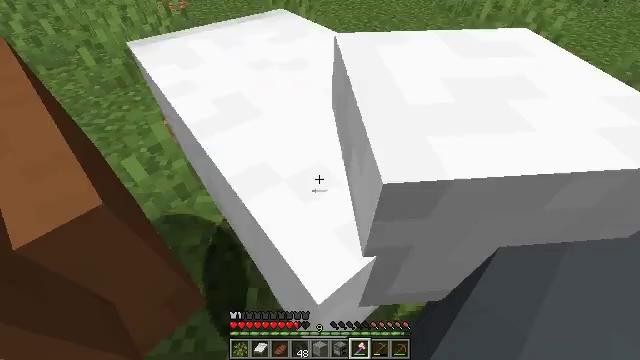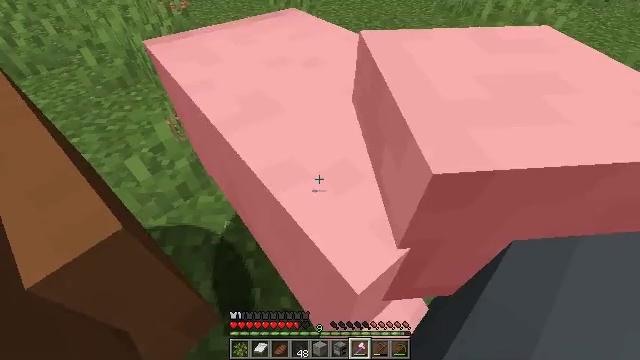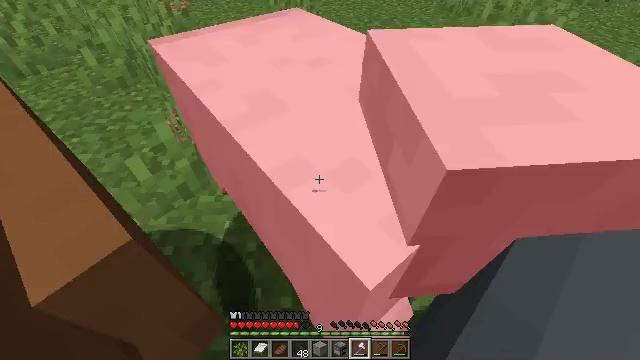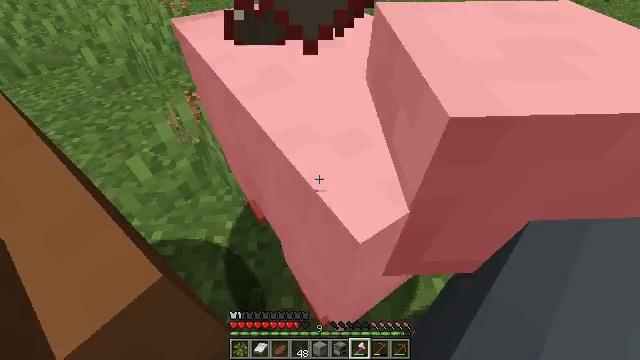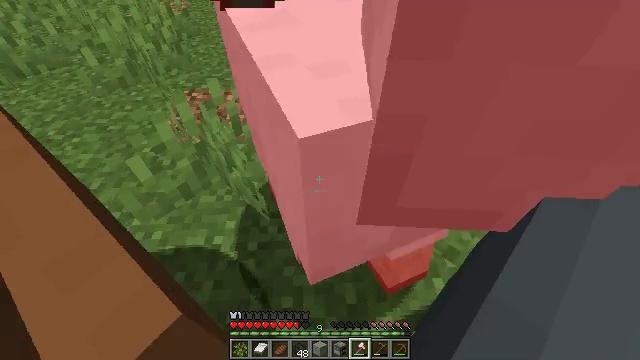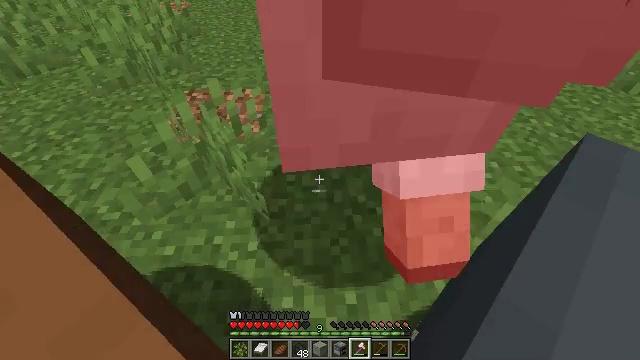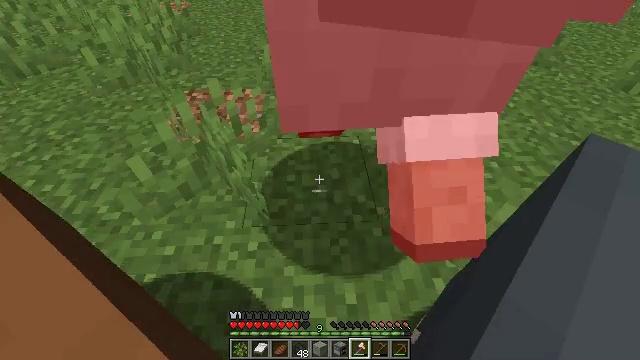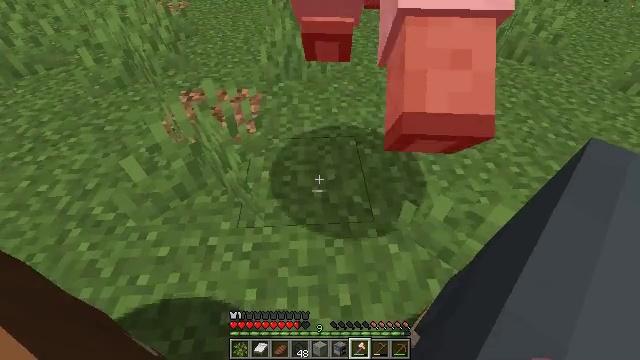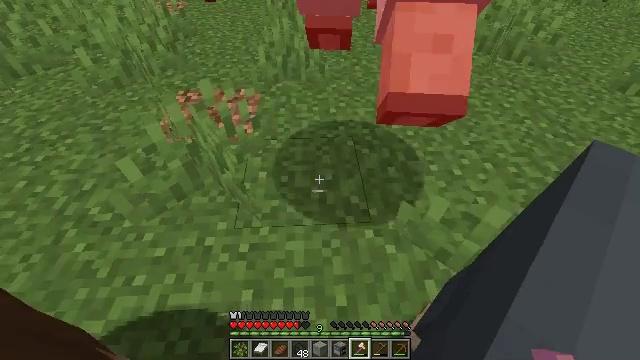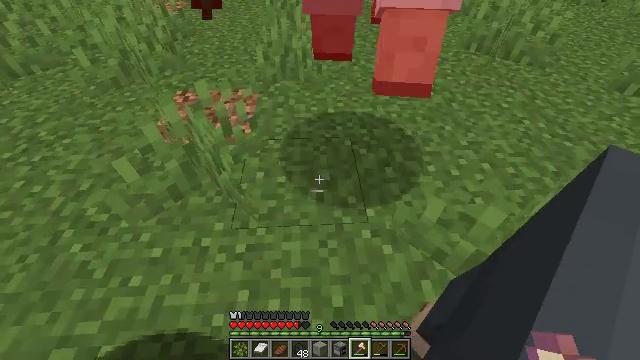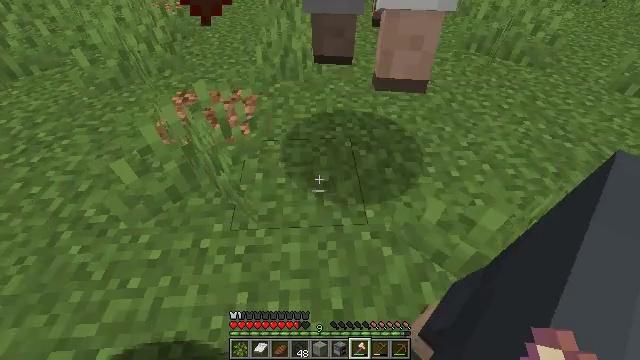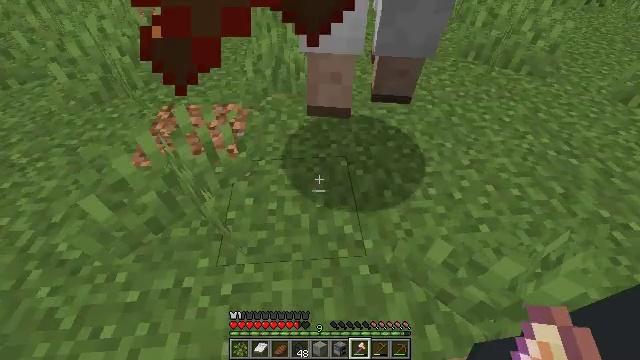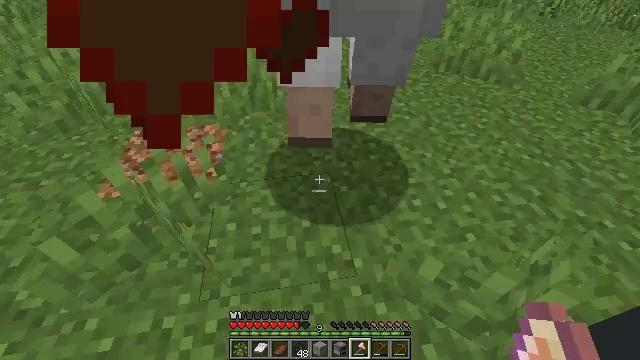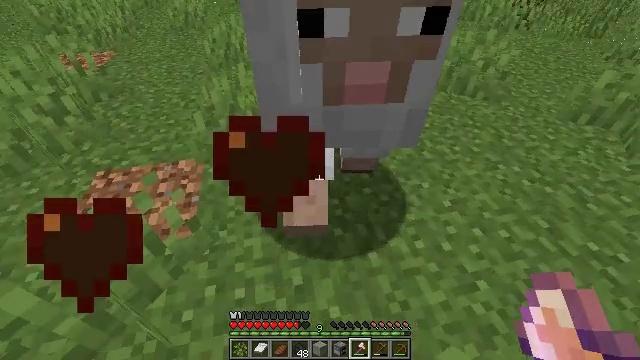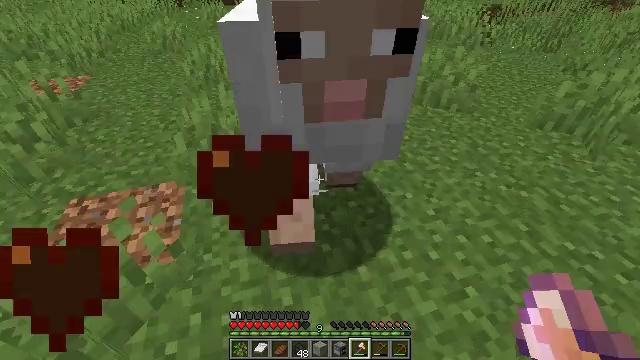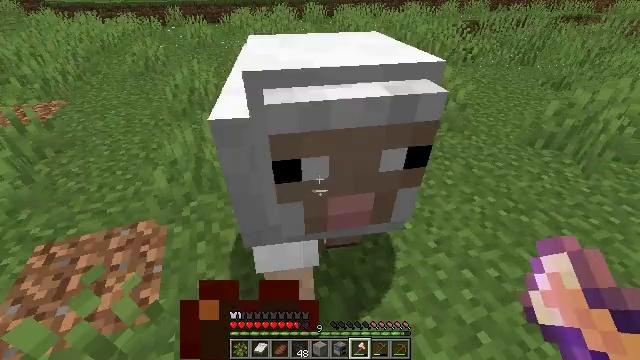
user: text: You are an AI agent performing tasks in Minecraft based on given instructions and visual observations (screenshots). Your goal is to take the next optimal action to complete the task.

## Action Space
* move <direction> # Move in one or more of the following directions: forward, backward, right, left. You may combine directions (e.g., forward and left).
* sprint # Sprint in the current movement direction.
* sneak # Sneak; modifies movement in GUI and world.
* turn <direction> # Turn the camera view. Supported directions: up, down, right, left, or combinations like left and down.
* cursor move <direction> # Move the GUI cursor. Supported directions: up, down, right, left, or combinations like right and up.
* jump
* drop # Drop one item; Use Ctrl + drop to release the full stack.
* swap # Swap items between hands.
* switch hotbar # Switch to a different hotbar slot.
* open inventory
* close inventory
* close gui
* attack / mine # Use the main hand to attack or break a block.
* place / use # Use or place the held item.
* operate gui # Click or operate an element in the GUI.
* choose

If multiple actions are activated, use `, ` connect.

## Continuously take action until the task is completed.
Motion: motion action
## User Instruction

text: Hunt animals.
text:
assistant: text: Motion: attack / mine
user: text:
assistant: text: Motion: attack / mine
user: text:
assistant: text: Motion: no_op
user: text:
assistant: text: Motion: no_op
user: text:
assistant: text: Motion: no_op
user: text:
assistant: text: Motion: no_op
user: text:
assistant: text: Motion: no_op
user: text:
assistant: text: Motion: no_op
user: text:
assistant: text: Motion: no_op
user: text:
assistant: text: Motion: move forward
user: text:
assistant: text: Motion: move forward, turn right
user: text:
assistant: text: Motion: move forward, turn right and up
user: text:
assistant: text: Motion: move forward, turn right and up
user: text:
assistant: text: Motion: move forward, turn right and up
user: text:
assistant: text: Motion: move forward, turn right and up, jump
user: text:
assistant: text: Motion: move forward, jump
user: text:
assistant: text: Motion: move forward, jump
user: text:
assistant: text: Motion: move forward, turn down, jump
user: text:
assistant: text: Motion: move forward, turn down
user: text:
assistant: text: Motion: turn down
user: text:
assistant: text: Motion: turn right and down, attack / mine
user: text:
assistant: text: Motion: turn right and down, attack / mine
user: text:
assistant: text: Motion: turn right and down, attack / mine
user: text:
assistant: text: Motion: turn right and down, attack / mine
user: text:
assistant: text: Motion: turn right and down, attack / mine
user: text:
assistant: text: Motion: turn right and down, attack / mine
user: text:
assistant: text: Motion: turn right, attack / mine
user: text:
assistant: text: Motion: turn right and up
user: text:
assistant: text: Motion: turn right and up
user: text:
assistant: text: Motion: turn right and up